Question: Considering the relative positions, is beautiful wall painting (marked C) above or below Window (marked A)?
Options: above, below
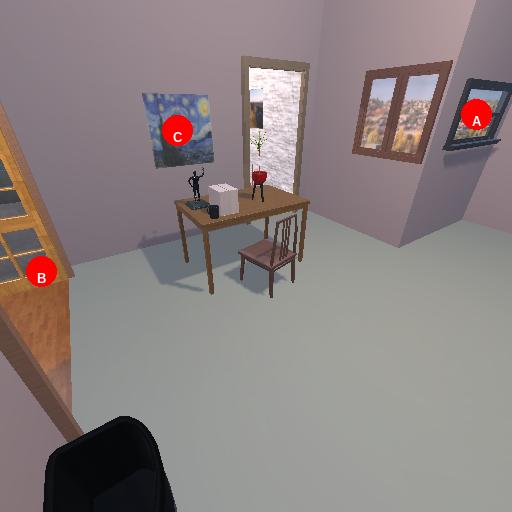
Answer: above